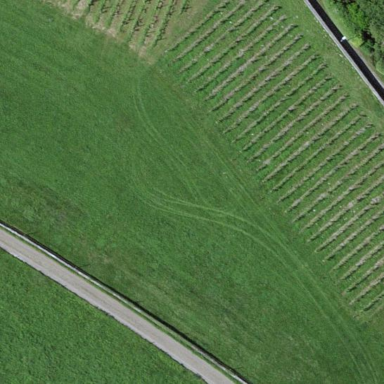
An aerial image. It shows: Vineyard growing grapes.